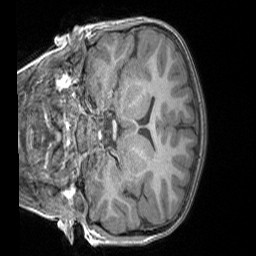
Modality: T1w
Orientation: coronal
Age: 7
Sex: male
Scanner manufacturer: siemens
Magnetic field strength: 3 T
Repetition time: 1.65 s
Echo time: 0.00203 s